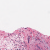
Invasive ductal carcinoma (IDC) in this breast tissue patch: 0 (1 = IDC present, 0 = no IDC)